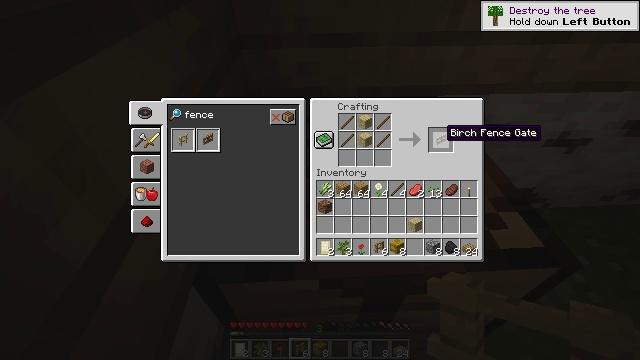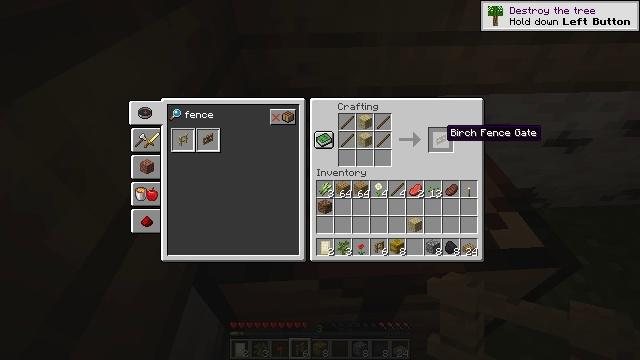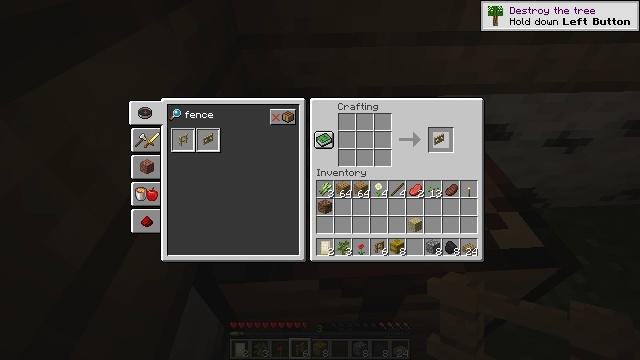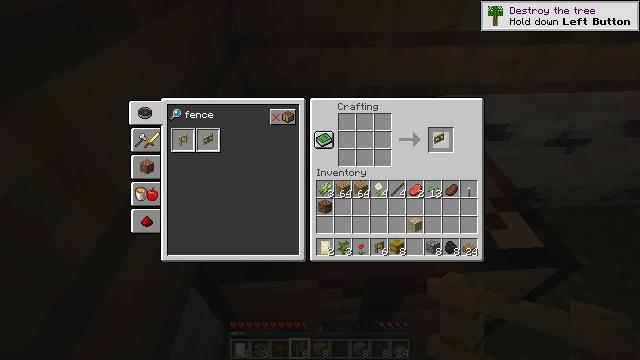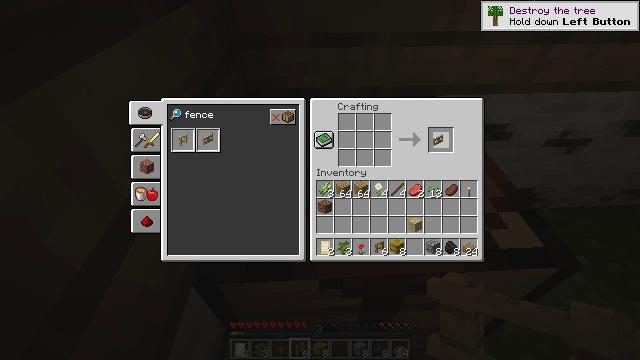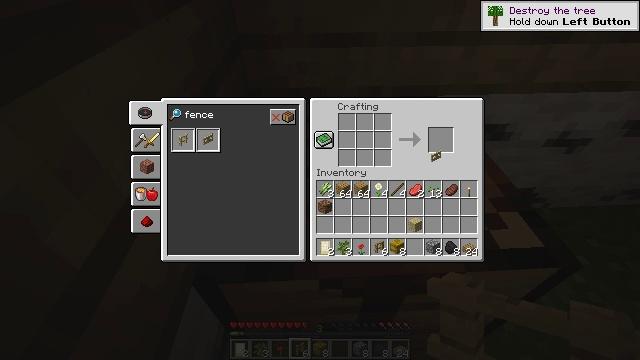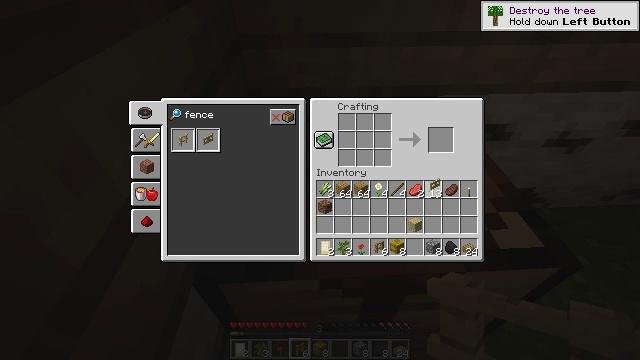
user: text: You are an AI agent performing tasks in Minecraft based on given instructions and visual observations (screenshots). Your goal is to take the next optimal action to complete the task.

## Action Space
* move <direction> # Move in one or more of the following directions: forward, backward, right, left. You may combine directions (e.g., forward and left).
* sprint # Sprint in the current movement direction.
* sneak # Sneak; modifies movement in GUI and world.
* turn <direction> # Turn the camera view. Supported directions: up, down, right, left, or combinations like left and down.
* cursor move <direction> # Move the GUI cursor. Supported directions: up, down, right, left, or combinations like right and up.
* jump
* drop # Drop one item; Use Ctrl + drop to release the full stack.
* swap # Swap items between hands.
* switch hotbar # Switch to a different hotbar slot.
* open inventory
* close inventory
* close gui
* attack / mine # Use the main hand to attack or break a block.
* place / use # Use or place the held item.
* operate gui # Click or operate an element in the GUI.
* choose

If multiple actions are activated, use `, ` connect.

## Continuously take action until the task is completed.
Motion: motion action
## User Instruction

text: Open a crafting table to make a birch fence gate.
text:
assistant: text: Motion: no_op
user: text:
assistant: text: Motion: operate gui
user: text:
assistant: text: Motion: operate gui
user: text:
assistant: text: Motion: no_op
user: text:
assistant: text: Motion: cursor move down
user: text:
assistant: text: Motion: cursor move down
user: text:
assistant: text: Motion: no_op